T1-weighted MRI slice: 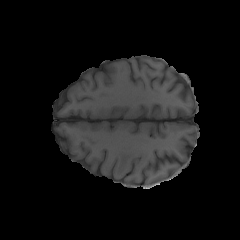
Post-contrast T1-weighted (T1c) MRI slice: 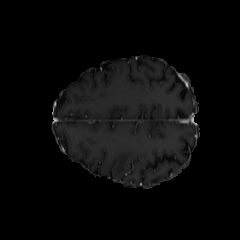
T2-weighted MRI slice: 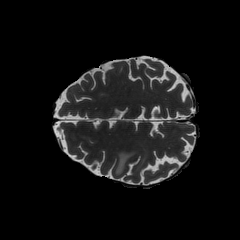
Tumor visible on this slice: yes